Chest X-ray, AP view. Patient: 17 years old, sex F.
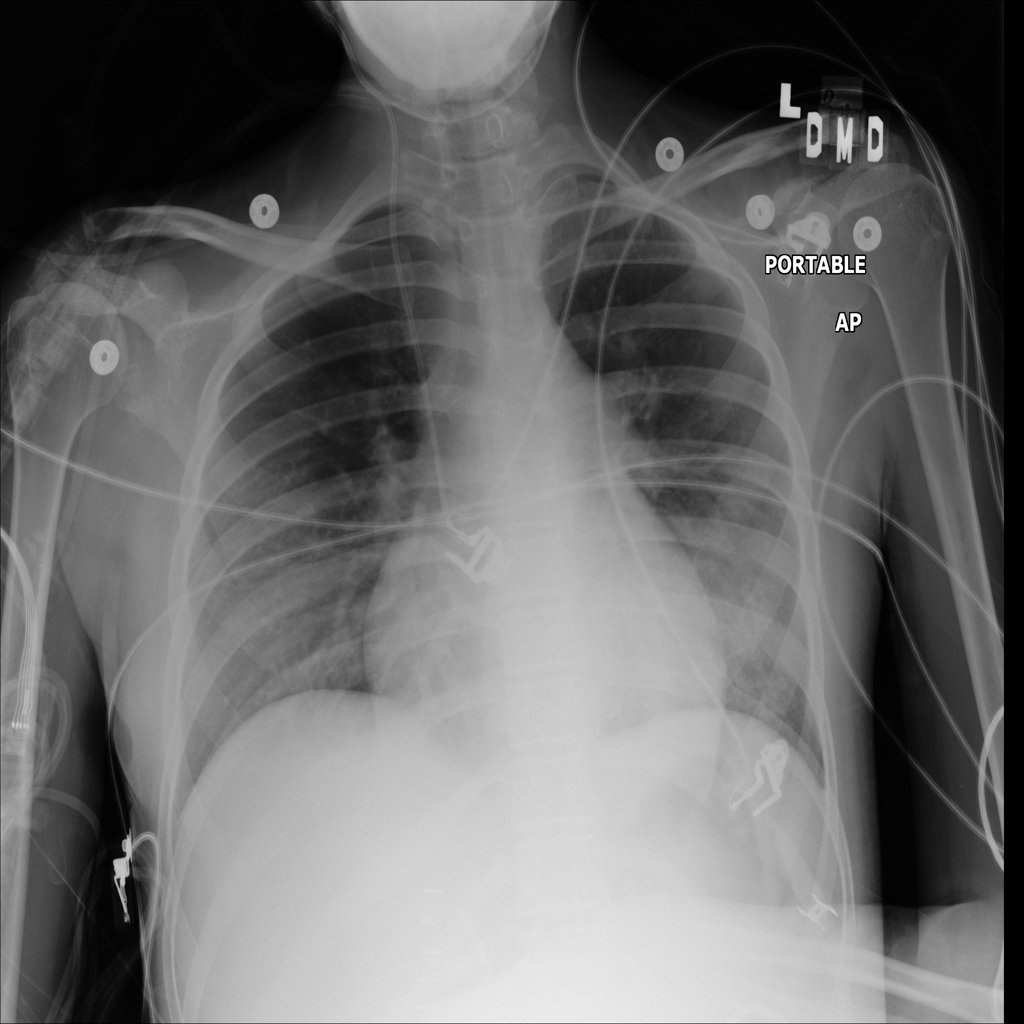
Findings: No Finding